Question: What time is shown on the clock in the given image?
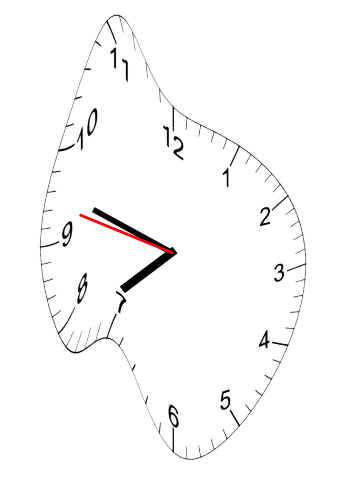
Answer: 07:47:47